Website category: sports
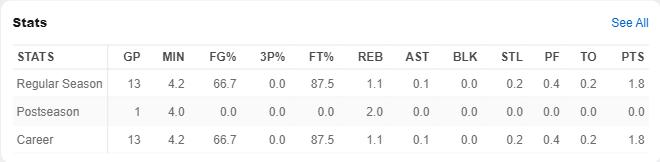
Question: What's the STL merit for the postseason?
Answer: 0.0

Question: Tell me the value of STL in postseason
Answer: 0.0

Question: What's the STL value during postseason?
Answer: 0.0

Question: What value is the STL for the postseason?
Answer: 0.0

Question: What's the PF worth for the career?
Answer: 0.4

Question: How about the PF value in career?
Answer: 0.4

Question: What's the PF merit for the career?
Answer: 0.4

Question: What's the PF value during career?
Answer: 0.4

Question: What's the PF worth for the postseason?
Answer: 0.0

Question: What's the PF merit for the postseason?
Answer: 0.0

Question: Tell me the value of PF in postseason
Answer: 0.0

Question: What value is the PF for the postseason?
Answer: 0.0

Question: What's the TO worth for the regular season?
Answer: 0.2

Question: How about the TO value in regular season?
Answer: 0.2

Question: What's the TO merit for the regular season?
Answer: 0.2

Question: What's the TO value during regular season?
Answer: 0.2

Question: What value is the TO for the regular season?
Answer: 0.2

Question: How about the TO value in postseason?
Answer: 0.0

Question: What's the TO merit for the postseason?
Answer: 0.0

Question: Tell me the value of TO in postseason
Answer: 0.0

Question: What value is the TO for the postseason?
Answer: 0.0

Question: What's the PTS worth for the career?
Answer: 1.8

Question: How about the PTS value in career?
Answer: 1.8

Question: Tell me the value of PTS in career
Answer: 1.8

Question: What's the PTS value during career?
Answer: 1.8

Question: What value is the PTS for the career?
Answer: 1.8

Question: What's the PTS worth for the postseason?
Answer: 0.0

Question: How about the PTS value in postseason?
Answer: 0.0

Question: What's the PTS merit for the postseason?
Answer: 0.0

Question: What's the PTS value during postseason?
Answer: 0.0